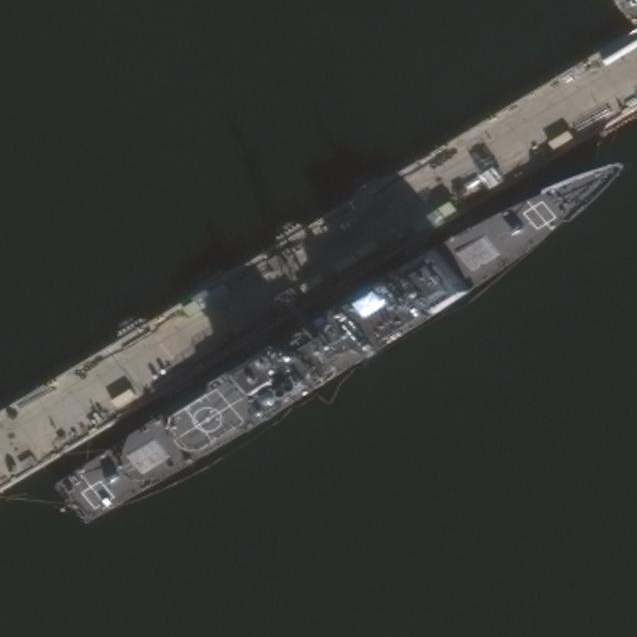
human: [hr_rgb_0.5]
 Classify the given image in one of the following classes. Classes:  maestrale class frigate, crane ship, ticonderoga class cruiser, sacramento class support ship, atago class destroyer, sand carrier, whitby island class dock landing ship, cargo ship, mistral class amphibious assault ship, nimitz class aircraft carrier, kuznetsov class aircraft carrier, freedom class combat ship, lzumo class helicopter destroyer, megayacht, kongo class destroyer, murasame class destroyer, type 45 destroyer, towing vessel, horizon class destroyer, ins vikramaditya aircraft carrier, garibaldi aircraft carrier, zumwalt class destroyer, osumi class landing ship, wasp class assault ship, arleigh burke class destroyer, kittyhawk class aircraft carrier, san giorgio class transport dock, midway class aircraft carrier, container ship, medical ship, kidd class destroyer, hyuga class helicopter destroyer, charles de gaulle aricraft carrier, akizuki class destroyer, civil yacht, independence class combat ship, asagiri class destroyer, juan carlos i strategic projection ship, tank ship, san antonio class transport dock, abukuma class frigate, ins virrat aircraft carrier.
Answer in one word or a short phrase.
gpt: Ticonderoga class cruiser